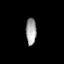
Tissue: prostate
Cell type: T cells
Senescence score: 0.2937
Nuclear area (px): 275
Mean DAPI intensity: 162.364